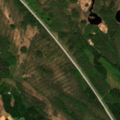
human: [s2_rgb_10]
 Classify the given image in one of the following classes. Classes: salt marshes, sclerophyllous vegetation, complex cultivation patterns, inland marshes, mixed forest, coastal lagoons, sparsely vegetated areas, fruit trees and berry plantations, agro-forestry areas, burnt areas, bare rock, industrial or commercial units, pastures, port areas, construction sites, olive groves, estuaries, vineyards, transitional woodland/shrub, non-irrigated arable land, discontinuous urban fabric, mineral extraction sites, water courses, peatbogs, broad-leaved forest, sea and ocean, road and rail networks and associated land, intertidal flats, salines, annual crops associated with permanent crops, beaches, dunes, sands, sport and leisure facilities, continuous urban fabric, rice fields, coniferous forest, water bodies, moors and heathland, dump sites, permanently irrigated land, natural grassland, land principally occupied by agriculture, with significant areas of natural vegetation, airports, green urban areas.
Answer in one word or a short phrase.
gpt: coniferous forest, mixed forest, transitional woodland/shrub